Field crop: tomato
Growth stage: 1
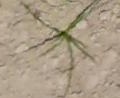
Species: cyperus